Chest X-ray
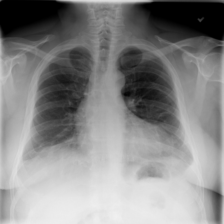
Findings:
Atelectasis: negative
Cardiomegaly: negative
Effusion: negative
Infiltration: negative
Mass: negative
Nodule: negative
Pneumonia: negative
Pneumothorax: negative
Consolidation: negative
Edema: negative
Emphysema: negative
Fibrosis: negative
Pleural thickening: negative
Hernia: negative